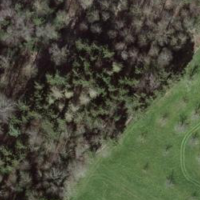
EUNIS habitat code: 41
Species observed at this site:
Chelidonium majus